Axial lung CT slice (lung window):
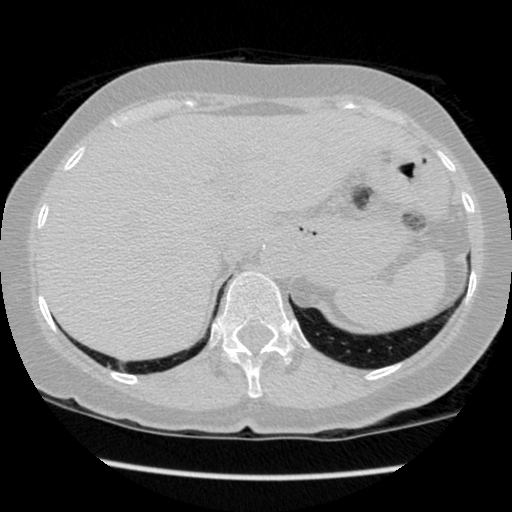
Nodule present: no